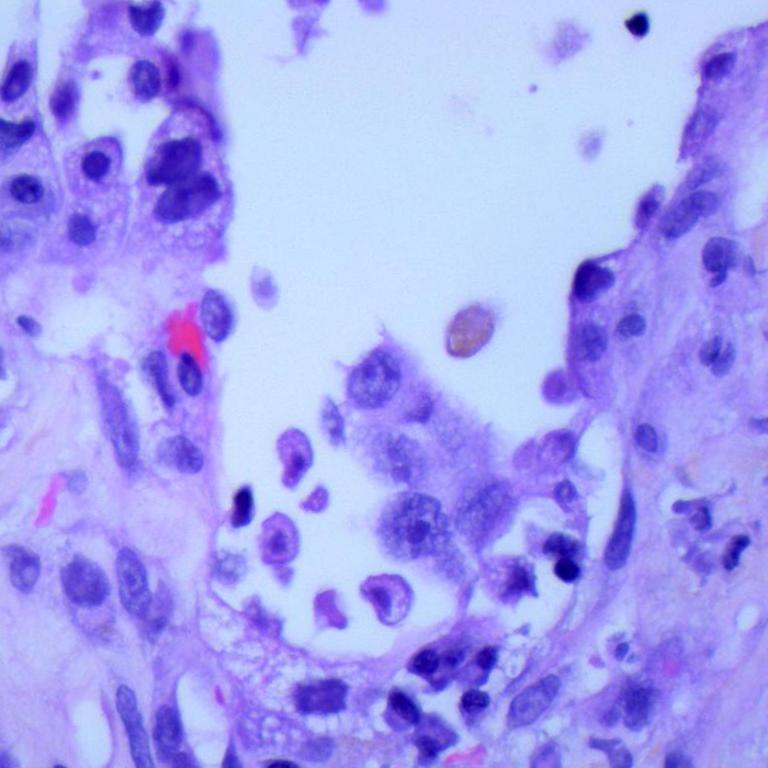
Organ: lung
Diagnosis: adenocarcinomas